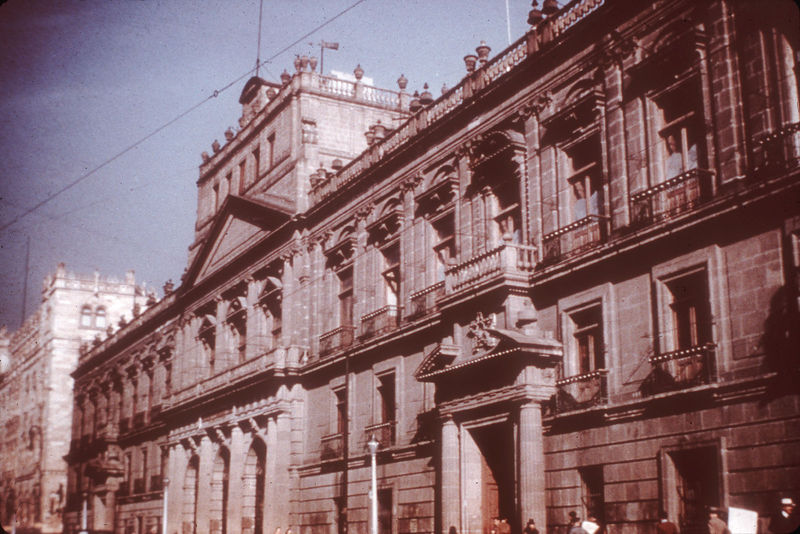
Titel: Palacio de Minería
Künstler: Manuel Tolsá
Standort: Mexico City (Amerika - Mexiko)
Schlagwörter: blau, dunkel, himmel, menschen, stadt, fenster, holz, jahrhundertwende, lampen, laterne, marmor, strasse, säule, säulen, tür, dach, gebäude, haus, rot, alt, architektur, rahmen, stein, england, schräg, turm, balkon, ecke, fassade, giebel, französisch, spitz, ornamente, stuck, balkone, unscharf, foto, fotografie, eingang, palast, kabel, kapitell, farbfoto, portikus, rundbögen, urban, rötlich, himel, stockwerke, draht, oberleitung, leitung, benster, stromkabel, vintage, fotot, hochspannungsleitung, drahtseil, släulen, ebenene